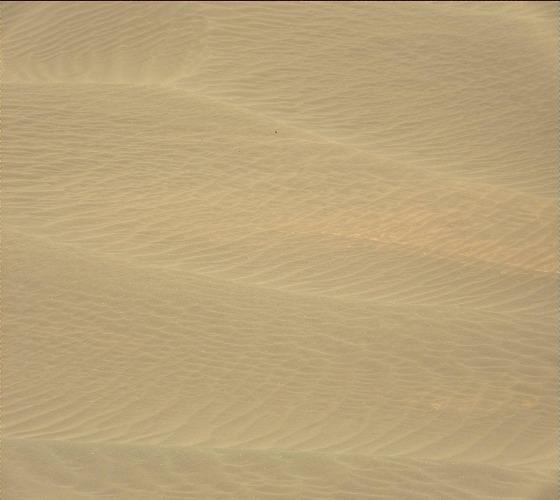
Terrain classes present: Gravel / Sand / Soil